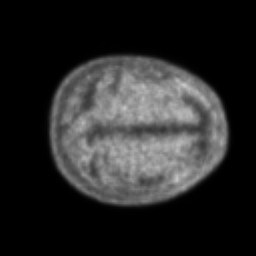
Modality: PET
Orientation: axial
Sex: female
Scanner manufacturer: ge